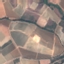
Label: PermanentCrop